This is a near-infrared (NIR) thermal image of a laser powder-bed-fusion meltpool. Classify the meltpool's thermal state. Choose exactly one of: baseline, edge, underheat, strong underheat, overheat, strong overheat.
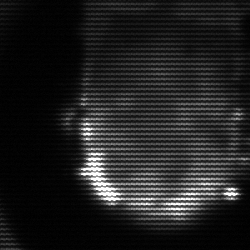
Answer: baseline